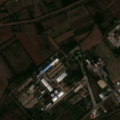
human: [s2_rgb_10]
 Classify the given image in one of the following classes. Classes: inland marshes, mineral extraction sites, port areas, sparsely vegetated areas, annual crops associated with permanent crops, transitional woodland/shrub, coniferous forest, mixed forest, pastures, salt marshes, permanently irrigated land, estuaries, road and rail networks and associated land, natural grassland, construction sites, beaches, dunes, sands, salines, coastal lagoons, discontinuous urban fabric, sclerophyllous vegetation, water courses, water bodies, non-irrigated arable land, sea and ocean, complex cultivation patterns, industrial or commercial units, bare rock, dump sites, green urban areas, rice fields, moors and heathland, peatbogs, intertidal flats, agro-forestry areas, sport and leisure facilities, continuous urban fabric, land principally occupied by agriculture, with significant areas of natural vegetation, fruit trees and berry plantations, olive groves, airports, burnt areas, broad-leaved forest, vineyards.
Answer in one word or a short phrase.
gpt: industrial or commercial units, non-irrigated arable land, pastures, complex cultivation patterns, land principally occupied by agriculture, with significant areas of natural vegetation, transitional woodland/shrub